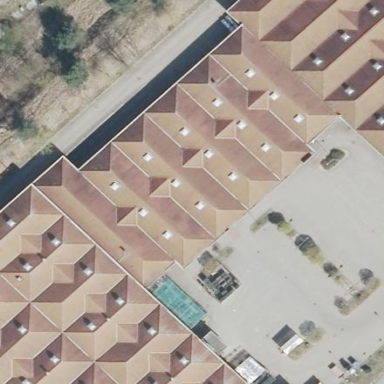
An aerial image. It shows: Retail building.